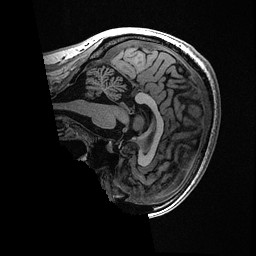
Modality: T1w
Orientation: sagittal
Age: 38
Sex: female
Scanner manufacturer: ge
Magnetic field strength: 3 T
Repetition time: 0.006952 s
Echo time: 0.00292 s